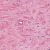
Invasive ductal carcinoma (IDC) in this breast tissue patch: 1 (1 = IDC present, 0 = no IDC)